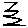
Label: zigzag